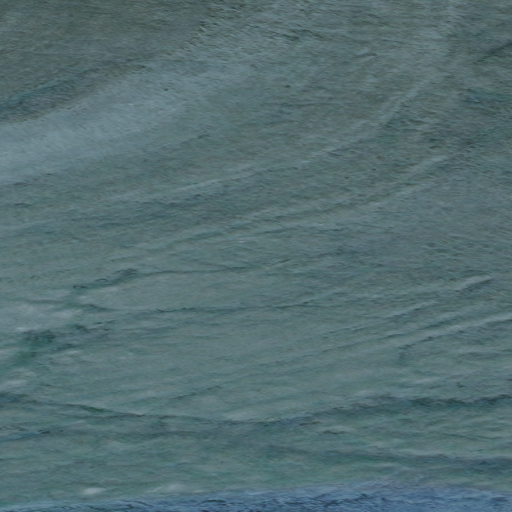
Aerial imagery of mountain in Alaska named Nukatpiat Mountain containing only unknown